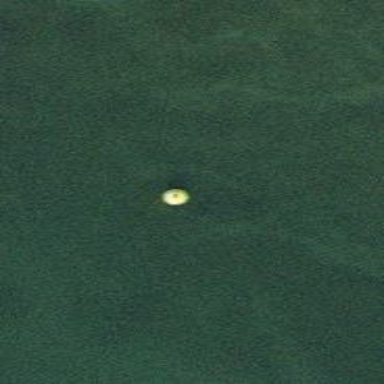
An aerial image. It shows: Man-made buoy.